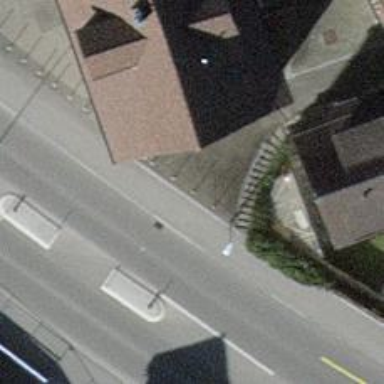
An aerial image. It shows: Bollard.